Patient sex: M
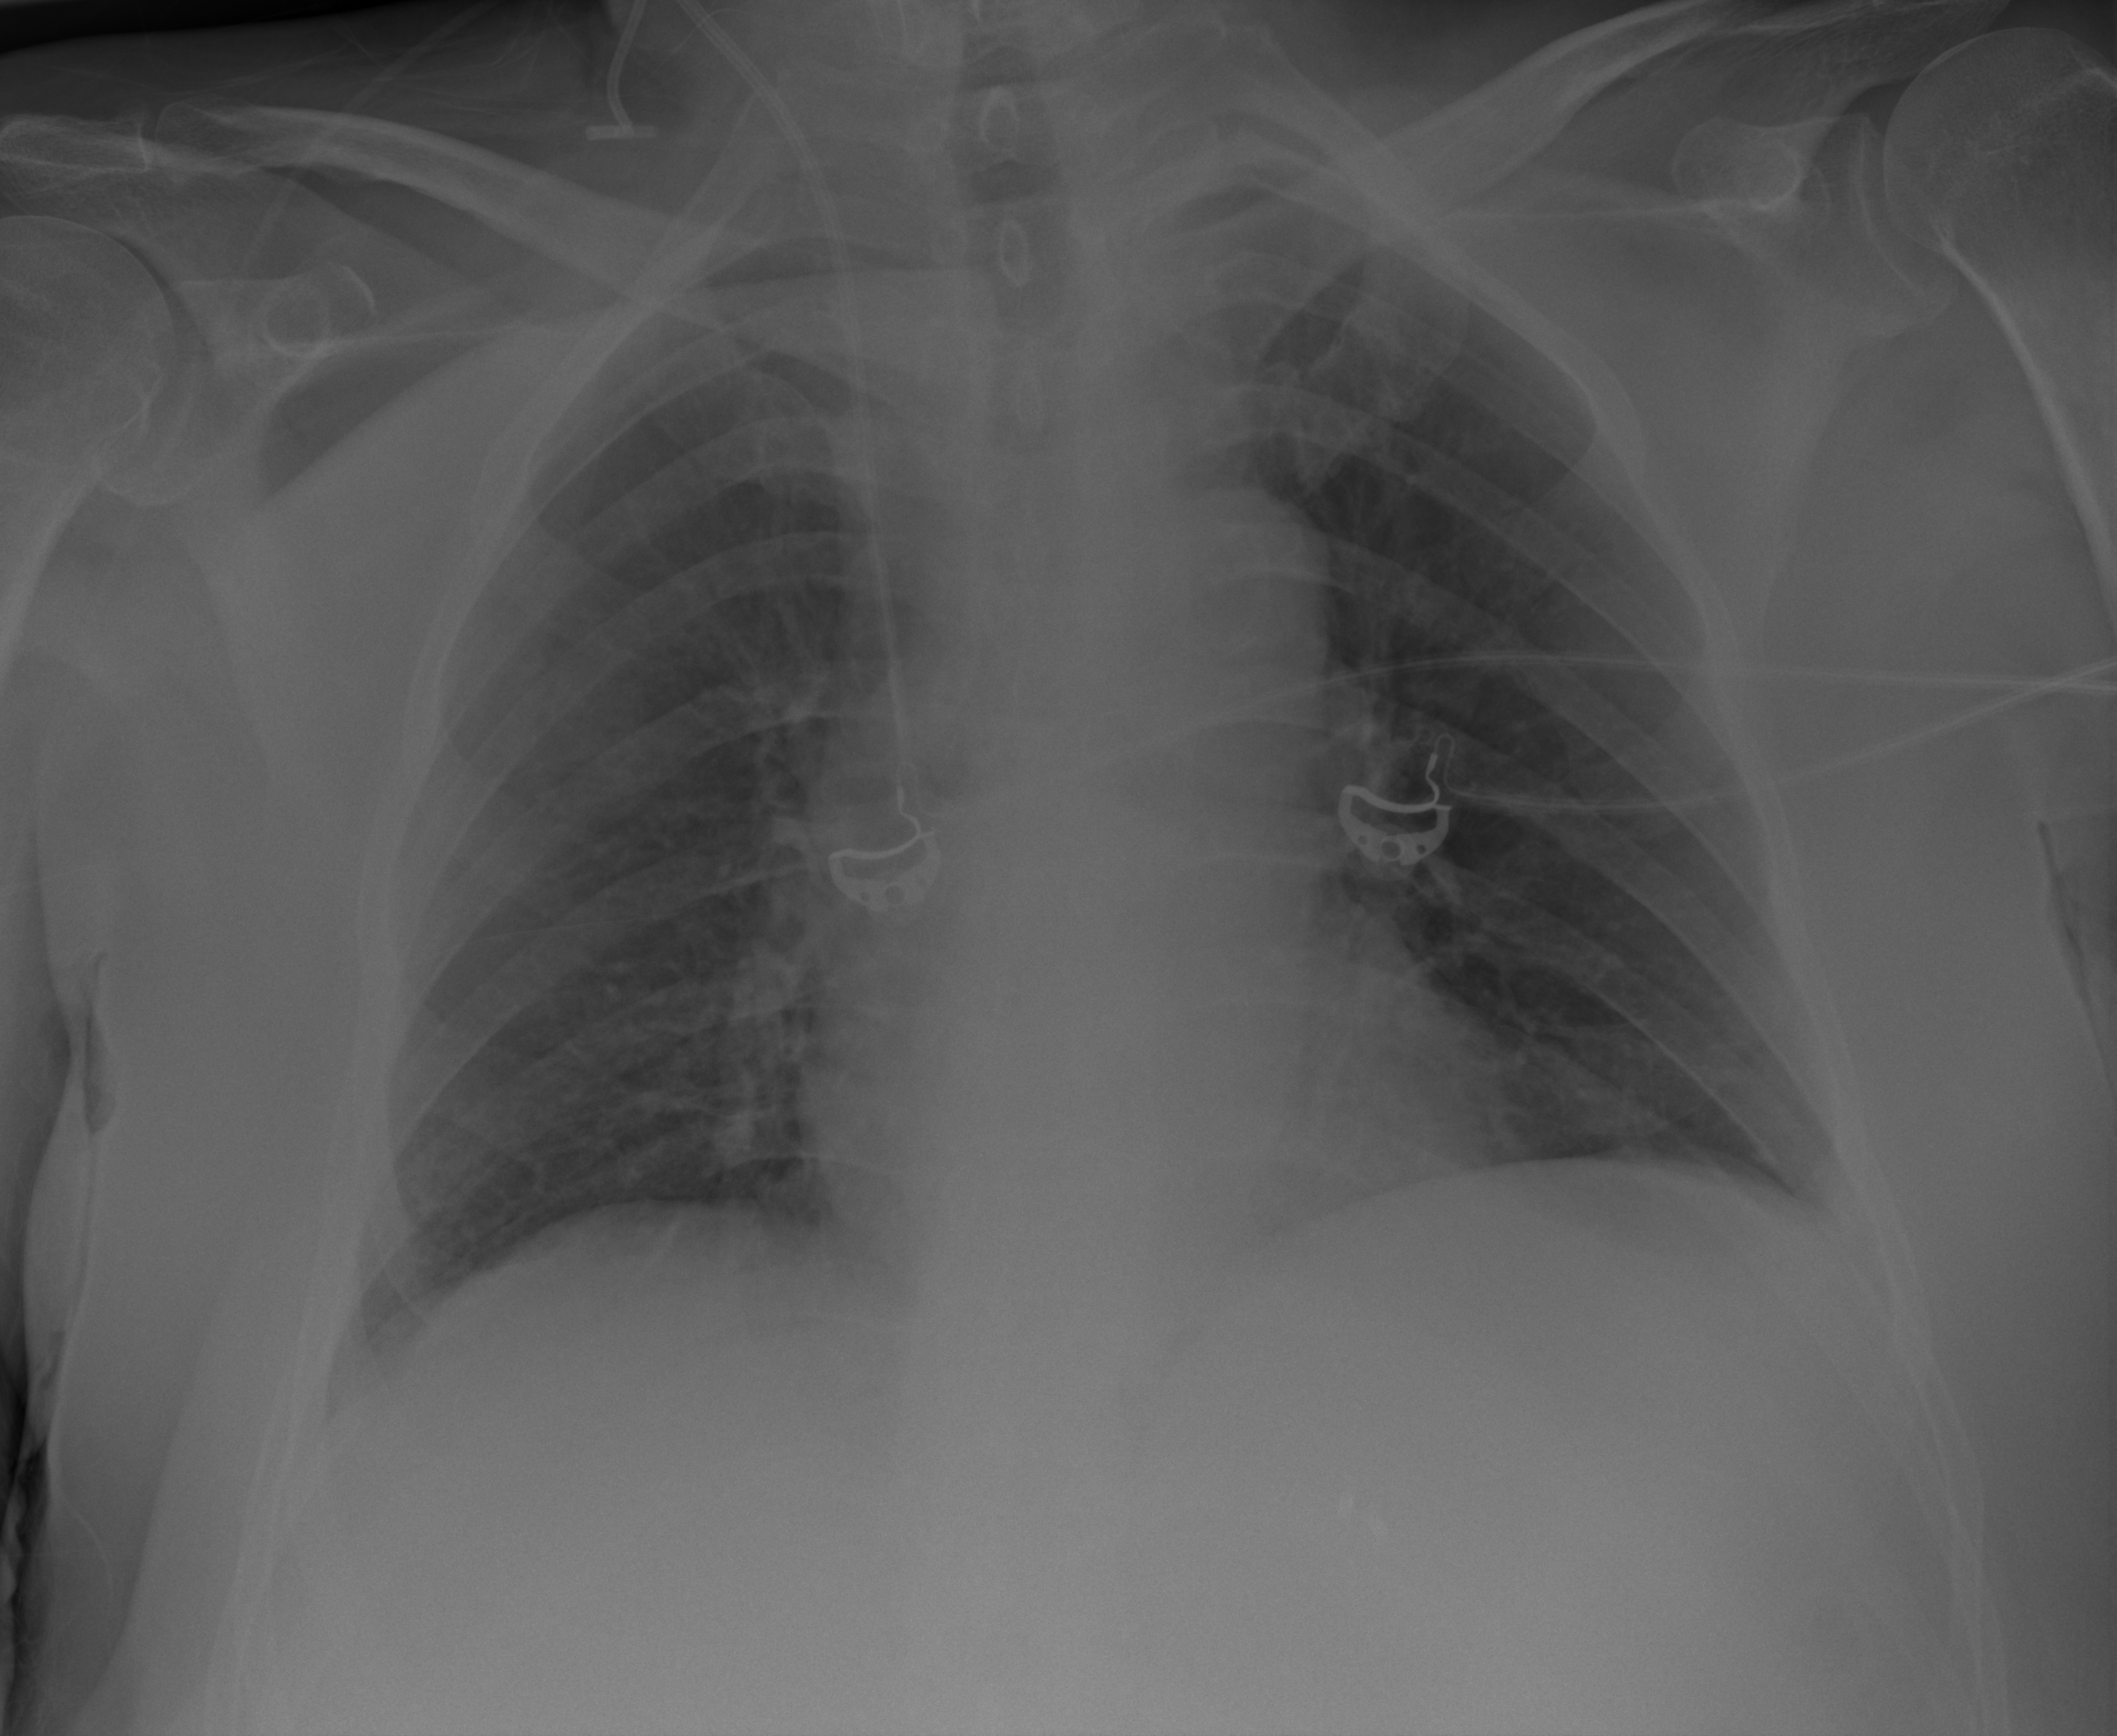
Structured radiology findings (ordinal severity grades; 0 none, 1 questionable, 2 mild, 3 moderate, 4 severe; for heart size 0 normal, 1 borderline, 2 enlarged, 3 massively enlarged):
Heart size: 0
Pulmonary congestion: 0
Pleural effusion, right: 0
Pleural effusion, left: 2
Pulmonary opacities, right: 0
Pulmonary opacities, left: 0
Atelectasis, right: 0
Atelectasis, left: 0